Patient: sex F, age 69
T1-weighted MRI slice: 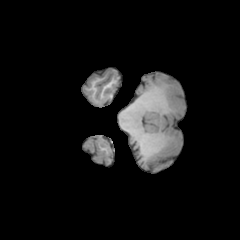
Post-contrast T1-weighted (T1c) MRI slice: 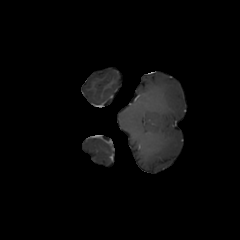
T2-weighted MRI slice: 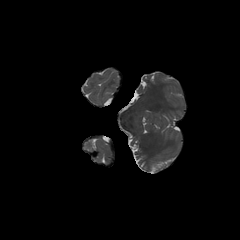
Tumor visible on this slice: yes
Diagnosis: Astrocytoma, IDH-wildtype
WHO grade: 2